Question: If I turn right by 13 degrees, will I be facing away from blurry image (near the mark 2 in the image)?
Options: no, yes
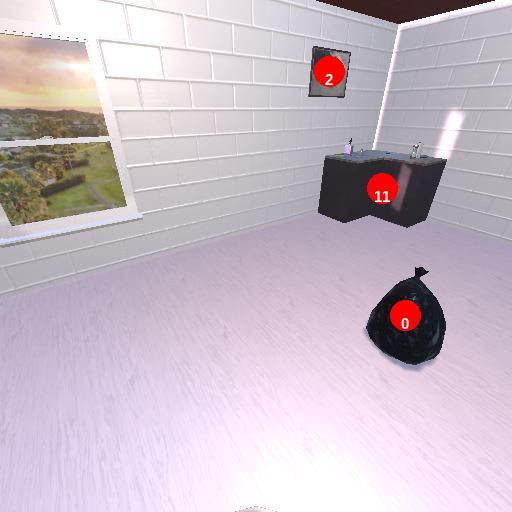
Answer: no